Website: bh-photo
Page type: address-validator
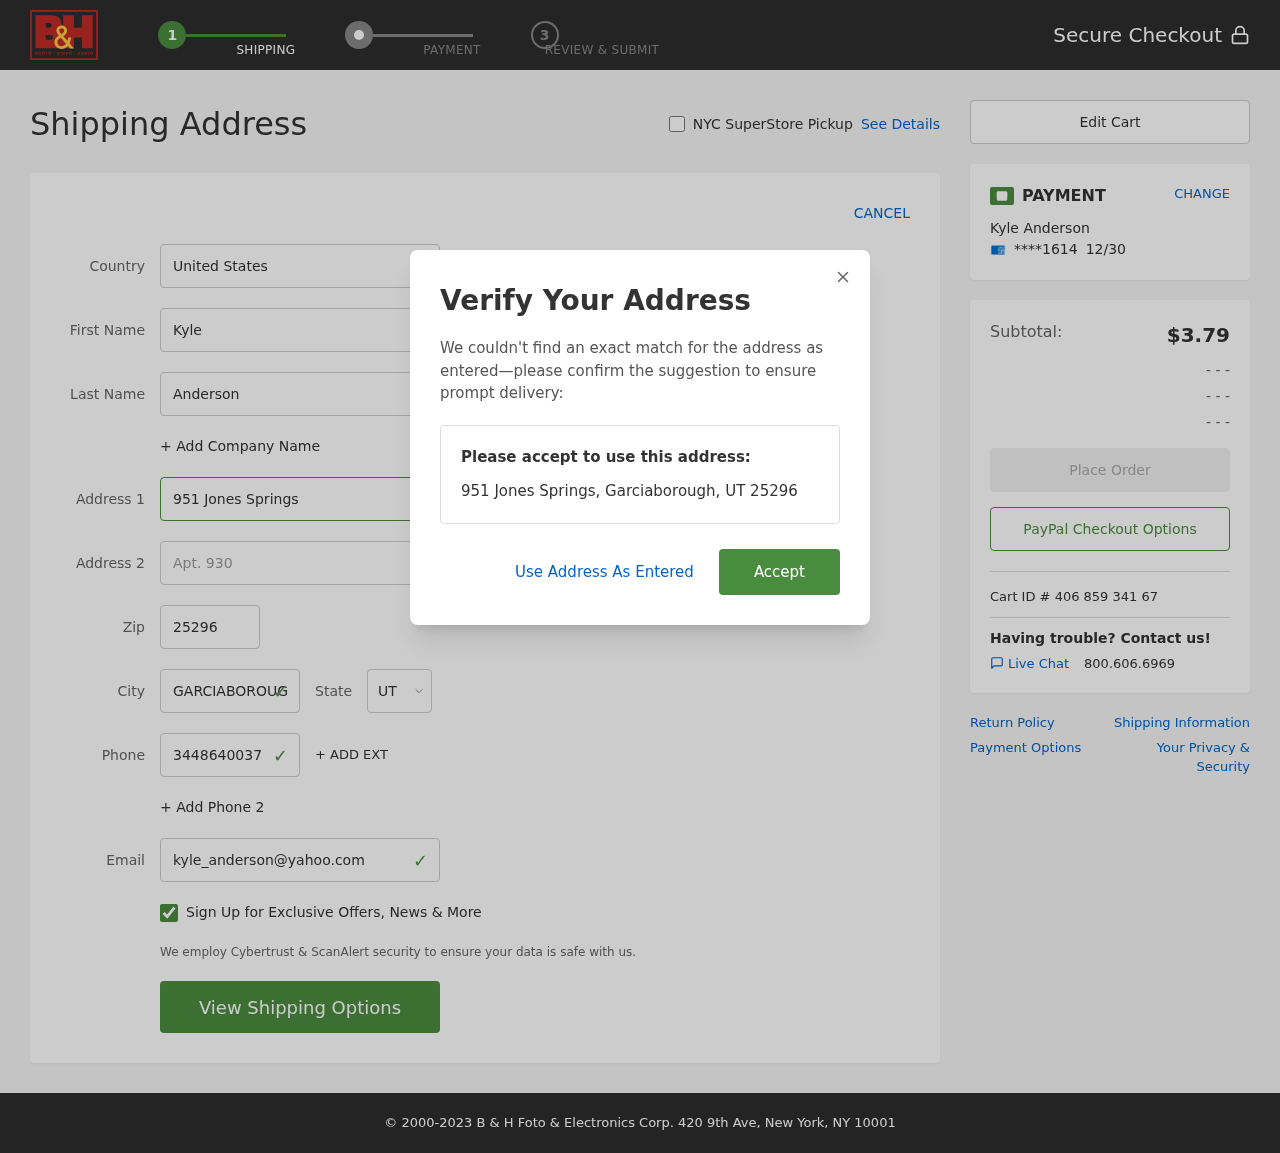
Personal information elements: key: PII_CARD_EXPIRY
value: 12/30
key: PII_CARD_LAST4
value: ****1614
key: PII_CITY
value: Garciaborough
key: PII_COUNTRY
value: United States
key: PII_EMAIL
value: kyle_anderson@yahoo.com
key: PII_FIRSTNAME
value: Kyle
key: PII_FULLNAME
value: Kyle Anderson
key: PII_LASTNAME
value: Anderson
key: PII_PHONE
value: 3448640037
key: PII_POSTCODE
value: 25296
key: PII_STATE_ABBR
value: UT
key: PII_STREET
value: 951 Jones Springs
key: PII_STREET2
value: Apt. 930
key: PII_CITY_STATE_ZIP
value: Garciaborough, UT 25296
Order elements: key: ORDER_SUBTOTAL
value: $3.79
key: ORDER_ID
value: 406 859 341 67